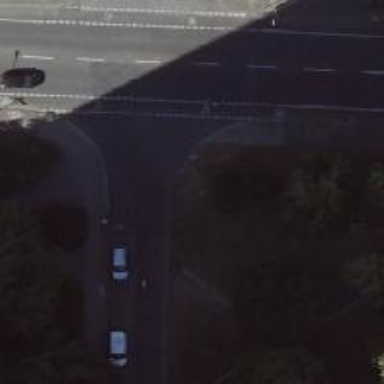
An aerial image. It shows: Uncontrolled crossing on the road.